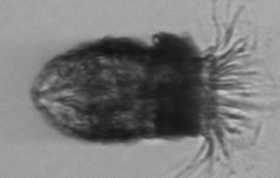
Label: Stenosemella_pacifica